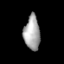
Tissue: lung
Cell type: Epithelial cells
Senescence score: 0.1073
Nuclear area (px): 534
Mean DAPI intensity: 167.637